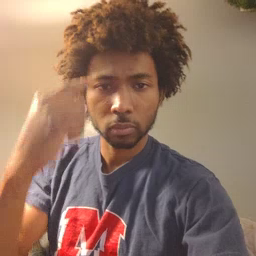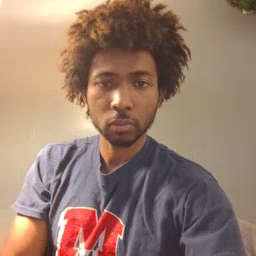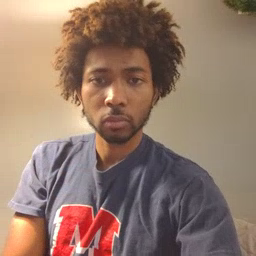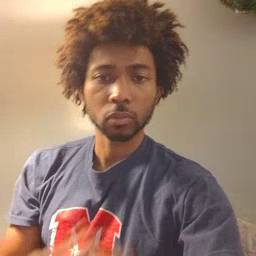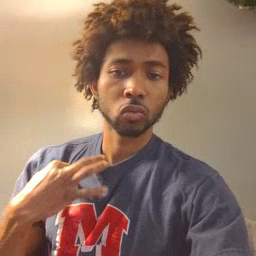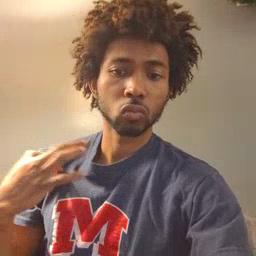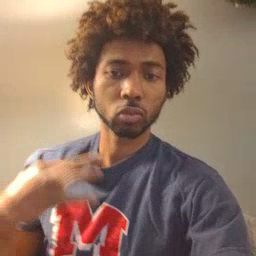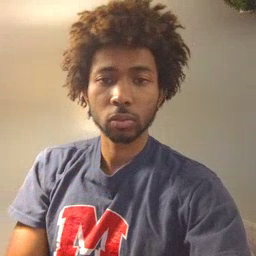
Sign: shirt